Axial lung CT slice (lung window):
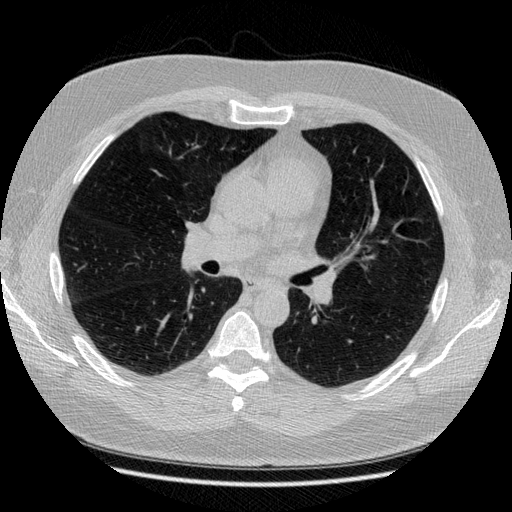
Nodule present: no